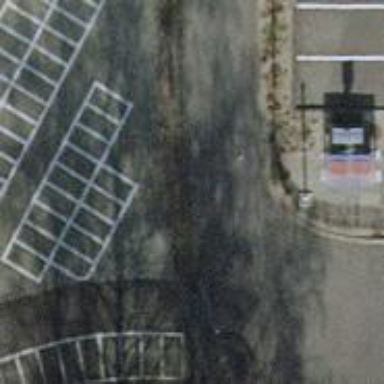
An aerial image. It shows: Bollard.